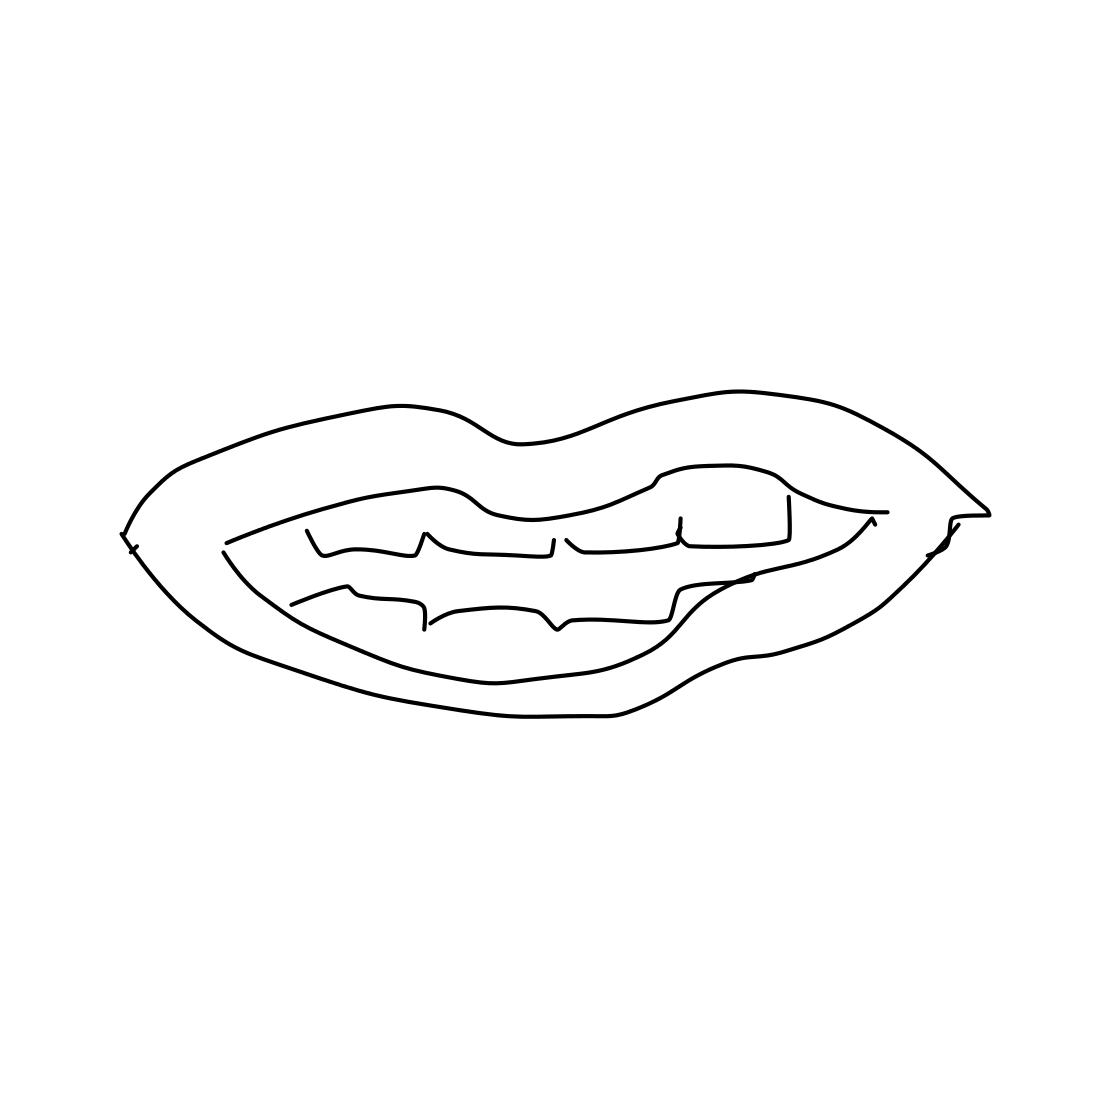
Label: mouth